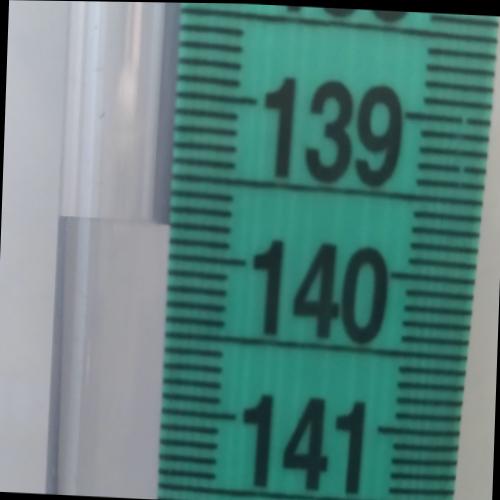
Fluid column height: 139.8 cm